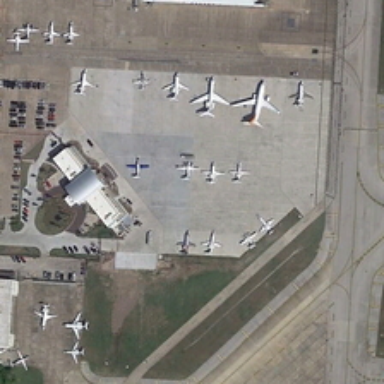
Some planes are near several buildings with a parking lot in an airport .